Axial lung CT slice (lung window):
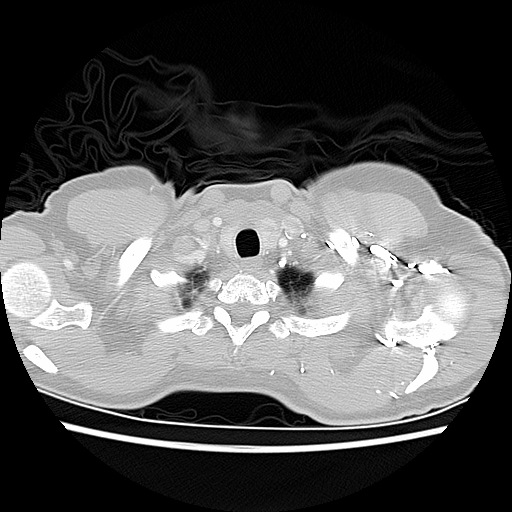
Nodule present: no